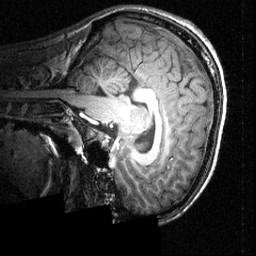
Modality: T1w
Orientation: sagittal
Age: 16
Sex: male
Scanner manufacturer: siemens
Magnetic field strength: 3.951 T
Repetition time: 1.5 s
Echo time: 0.00335 s